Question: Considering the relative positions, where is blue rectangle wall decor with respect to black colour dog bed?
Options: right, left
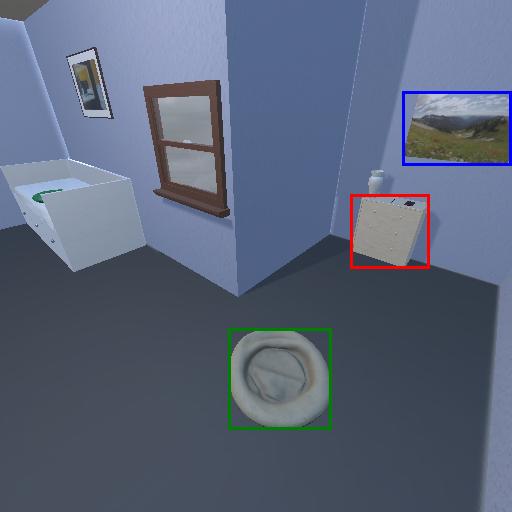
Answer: right